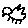
Label: bird